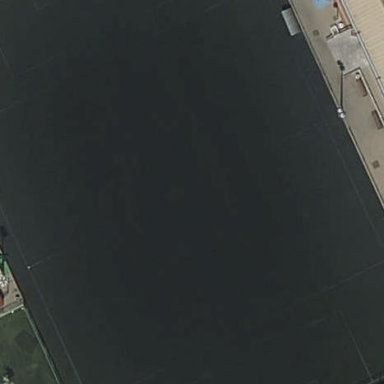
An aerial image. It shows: Soccer pitch with artificial turf for leisure sports activities.